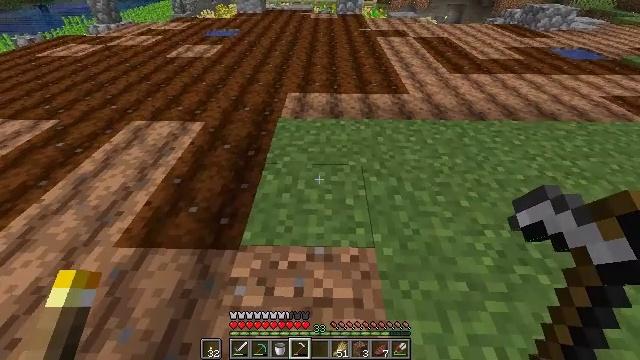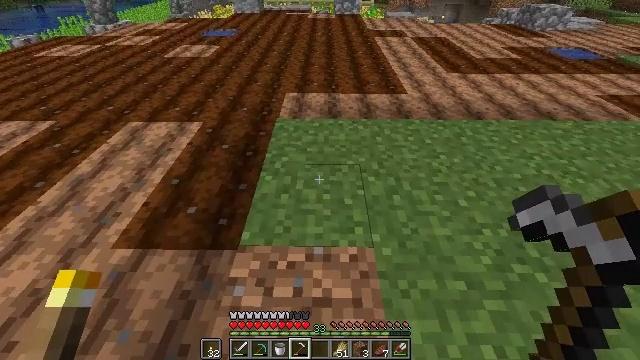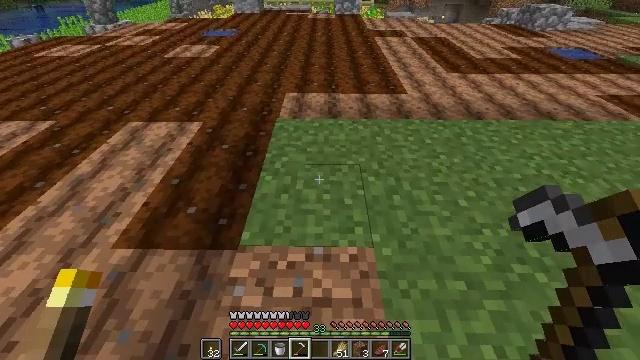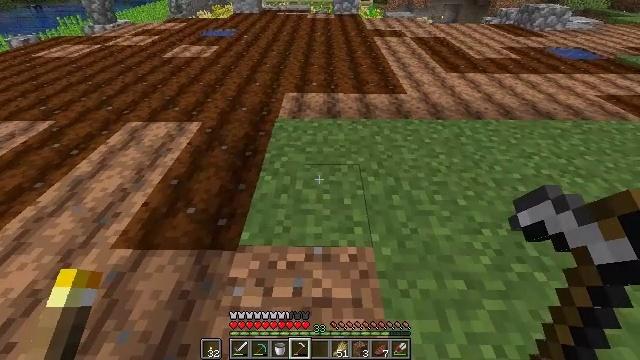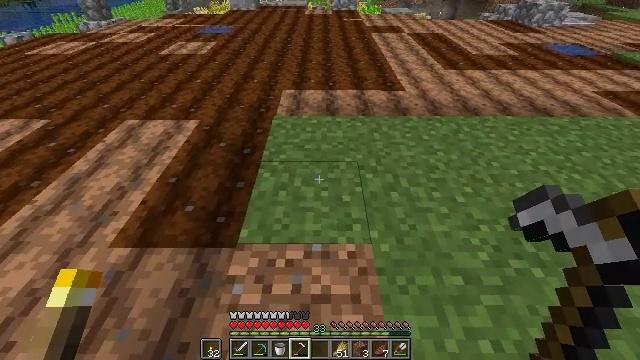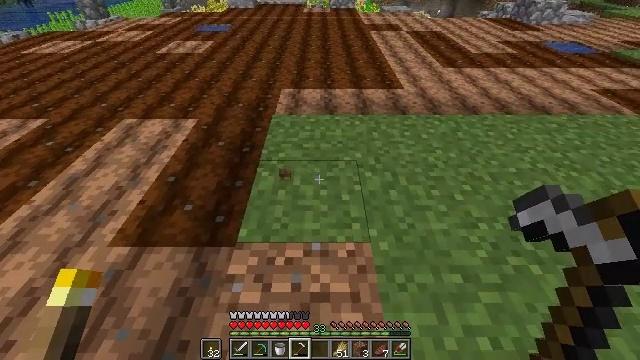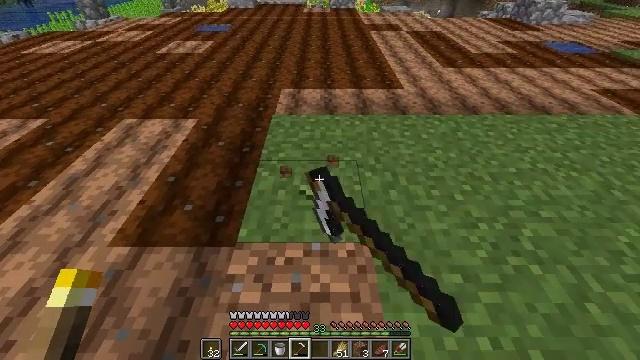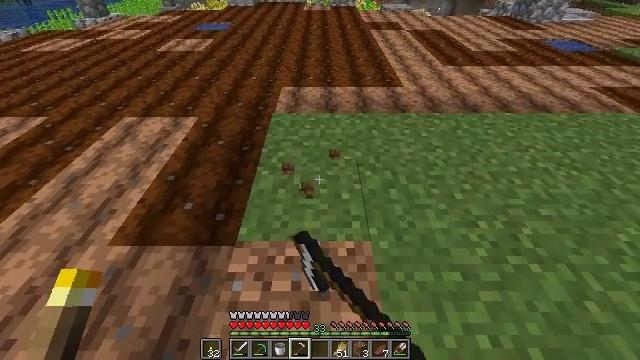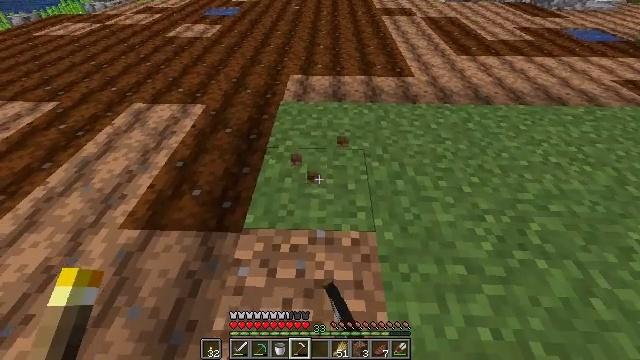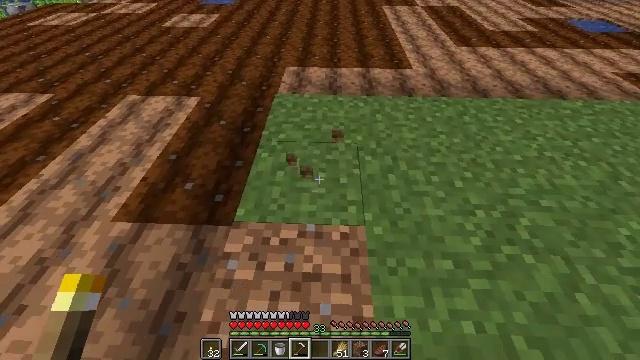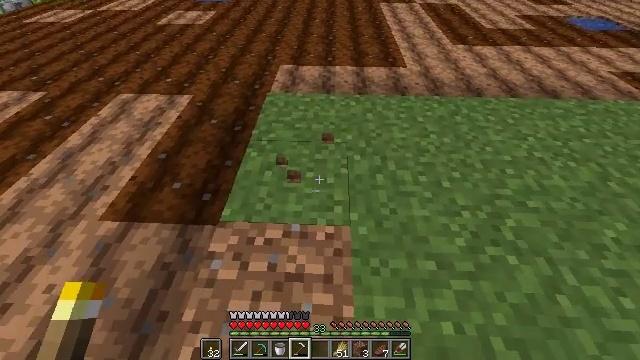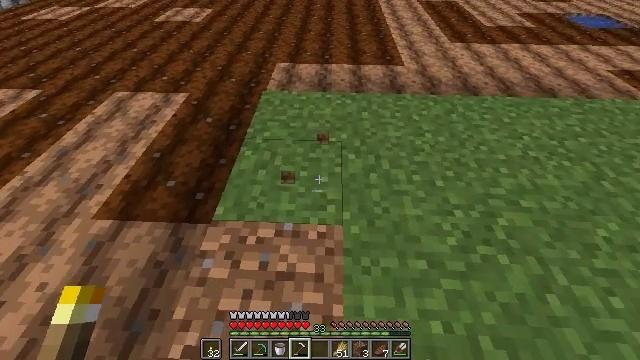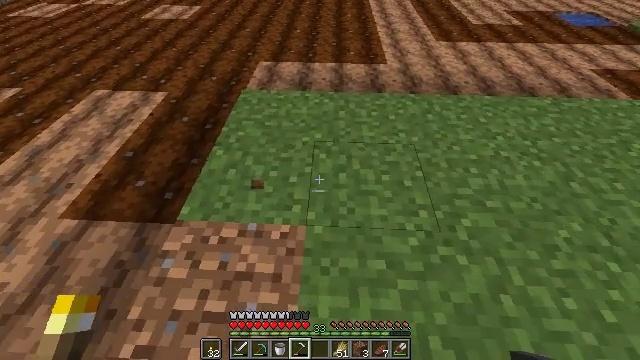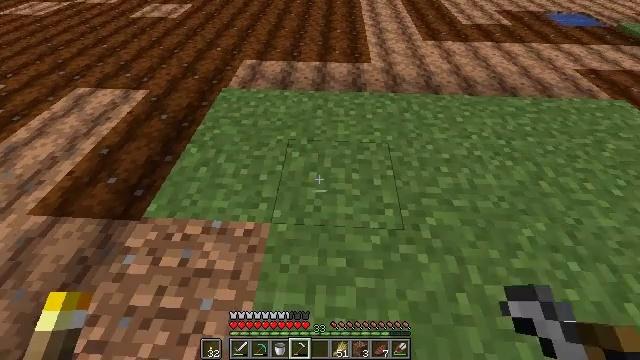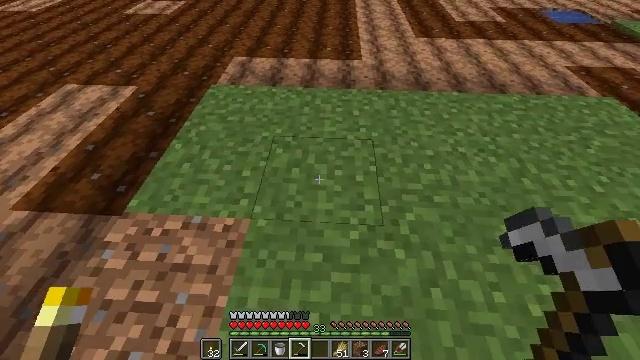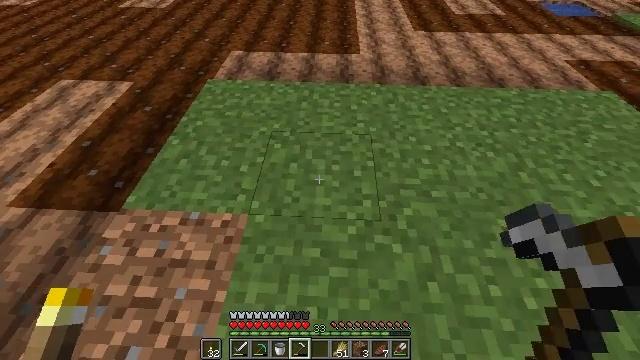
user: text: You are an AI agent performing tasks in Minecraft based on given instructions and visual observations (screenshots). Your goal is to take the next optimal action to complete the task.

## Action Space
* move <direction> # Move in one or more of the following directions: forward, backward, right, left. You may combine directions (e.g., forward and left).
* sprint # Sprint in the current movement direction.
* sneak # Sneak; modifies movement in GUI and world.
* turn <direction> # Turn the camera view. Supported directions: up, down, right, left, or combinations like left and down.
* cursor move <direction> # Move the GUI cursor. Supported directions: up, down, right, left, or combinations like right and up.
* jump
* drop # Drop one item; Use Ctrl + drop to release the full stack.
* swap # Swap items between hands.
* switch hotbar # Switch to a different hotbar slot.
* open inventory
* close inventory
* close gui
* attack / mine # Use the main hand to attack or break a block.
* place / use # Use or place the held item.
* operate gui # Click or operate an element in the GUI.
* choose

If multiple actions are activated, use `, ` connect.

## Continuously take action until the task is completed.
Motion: motion action
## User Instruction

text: Mine grass block from the ground.
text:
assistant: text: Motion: no_op
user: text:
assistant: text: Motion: no_op
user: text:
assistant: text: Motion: no_op
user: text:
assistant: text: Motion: no_op
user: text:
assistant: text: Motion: attack / mine
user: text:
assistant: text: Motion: attack / mine
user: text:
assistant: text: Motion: attack / mine
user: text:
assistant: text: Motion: turn left and down
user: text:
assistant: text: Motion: move right, turn down
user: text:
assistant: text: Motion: move right
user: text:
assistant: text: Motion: move right
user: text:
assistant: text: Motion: move right
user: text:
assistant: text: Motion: move right
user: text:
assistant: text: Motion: no_op
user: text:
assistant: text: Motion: turn down
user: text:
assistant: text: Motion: attack / mine
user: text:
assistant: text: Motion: attack / mine
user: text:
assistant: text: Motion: attack / mine
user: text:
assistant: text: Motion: move right
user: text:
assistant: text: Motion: move right
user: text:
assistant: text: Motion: move right
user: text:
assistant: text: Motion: move right, turn right
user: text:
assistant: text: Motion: move right, turn right
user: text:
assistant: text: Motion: move right
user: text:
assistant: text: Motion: no_op
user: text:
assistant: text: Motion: no_op
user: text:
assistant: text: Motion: attack / mine
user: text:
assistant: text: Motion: attack / mine
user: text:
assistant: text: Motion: attack / mine
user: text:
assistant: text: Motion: no_op